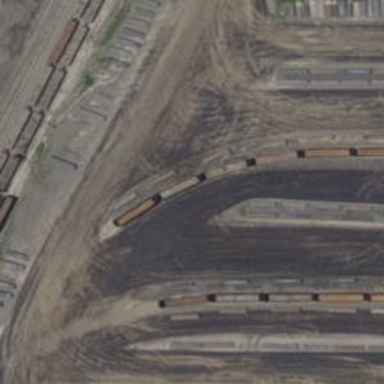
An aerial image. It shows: Rail spur service.